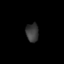
Tissue: skin
Cell type: Epithelial cells
Senescence score: 0.2005
Nuclear area (px): 232
Mean DAPI intensity: 57.297